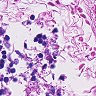
Metastatic tissue present: no